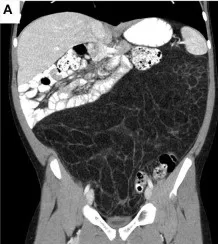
CT abdomen/pelvis revealing a 33 x 27 x 15 cm, predominant fatty mass with multiple septa and a few areas of soft tissue density. The mass displaces most of the abdominal contents posteriorly. A loop of small bowel is seen within thin the mass. No evidence of obstruction noted as oral contrast reached the sigmoid colon.
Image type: radiology (ct)